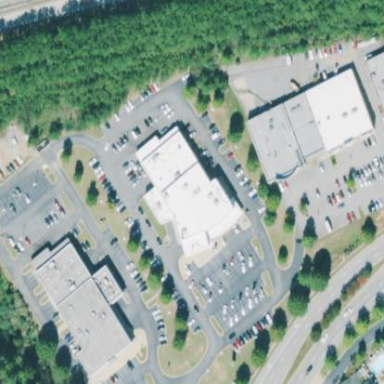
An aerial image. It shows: Building housing car shop.